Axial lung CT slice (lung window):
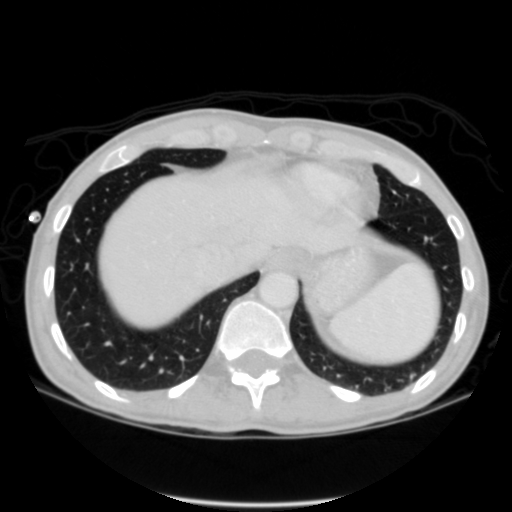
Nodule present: no